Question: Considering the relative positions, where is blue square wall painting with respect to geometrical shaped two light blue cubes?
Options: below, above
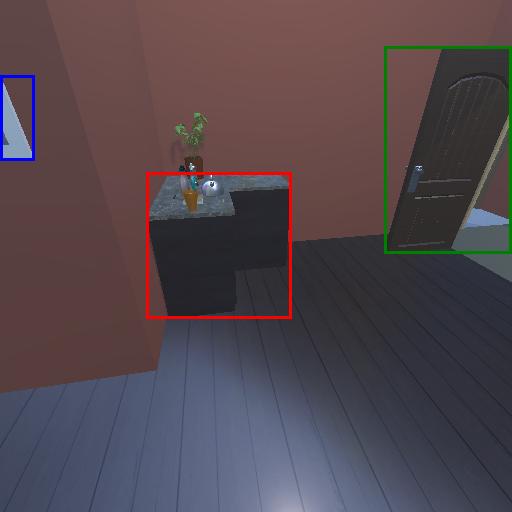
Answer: below